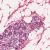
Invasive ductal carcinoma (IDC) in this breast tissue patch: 0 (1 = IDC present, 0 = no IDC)